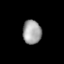
Tissue: lung
Cell type: Epithelial cells
Senescence score: 0.1923
Nuclear area (px): 435
Mean DAPI intensity: 162.094